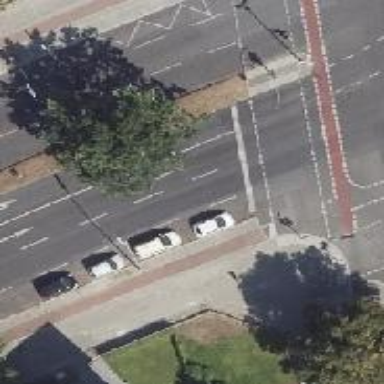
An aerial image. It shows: Road with traffic signals.